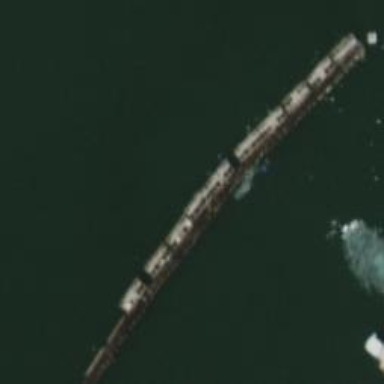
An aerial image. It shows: Breakwater structure.